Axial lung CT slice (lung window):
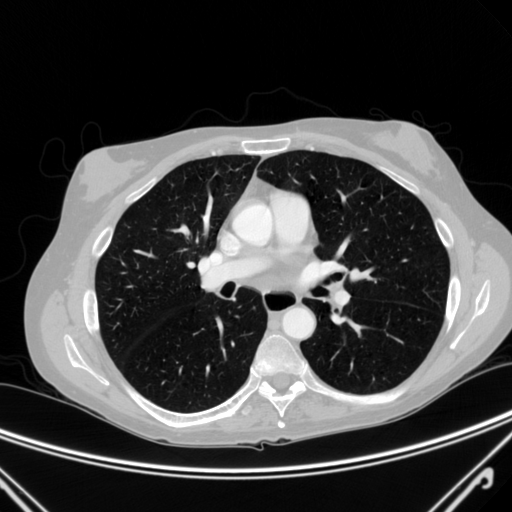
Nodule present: no